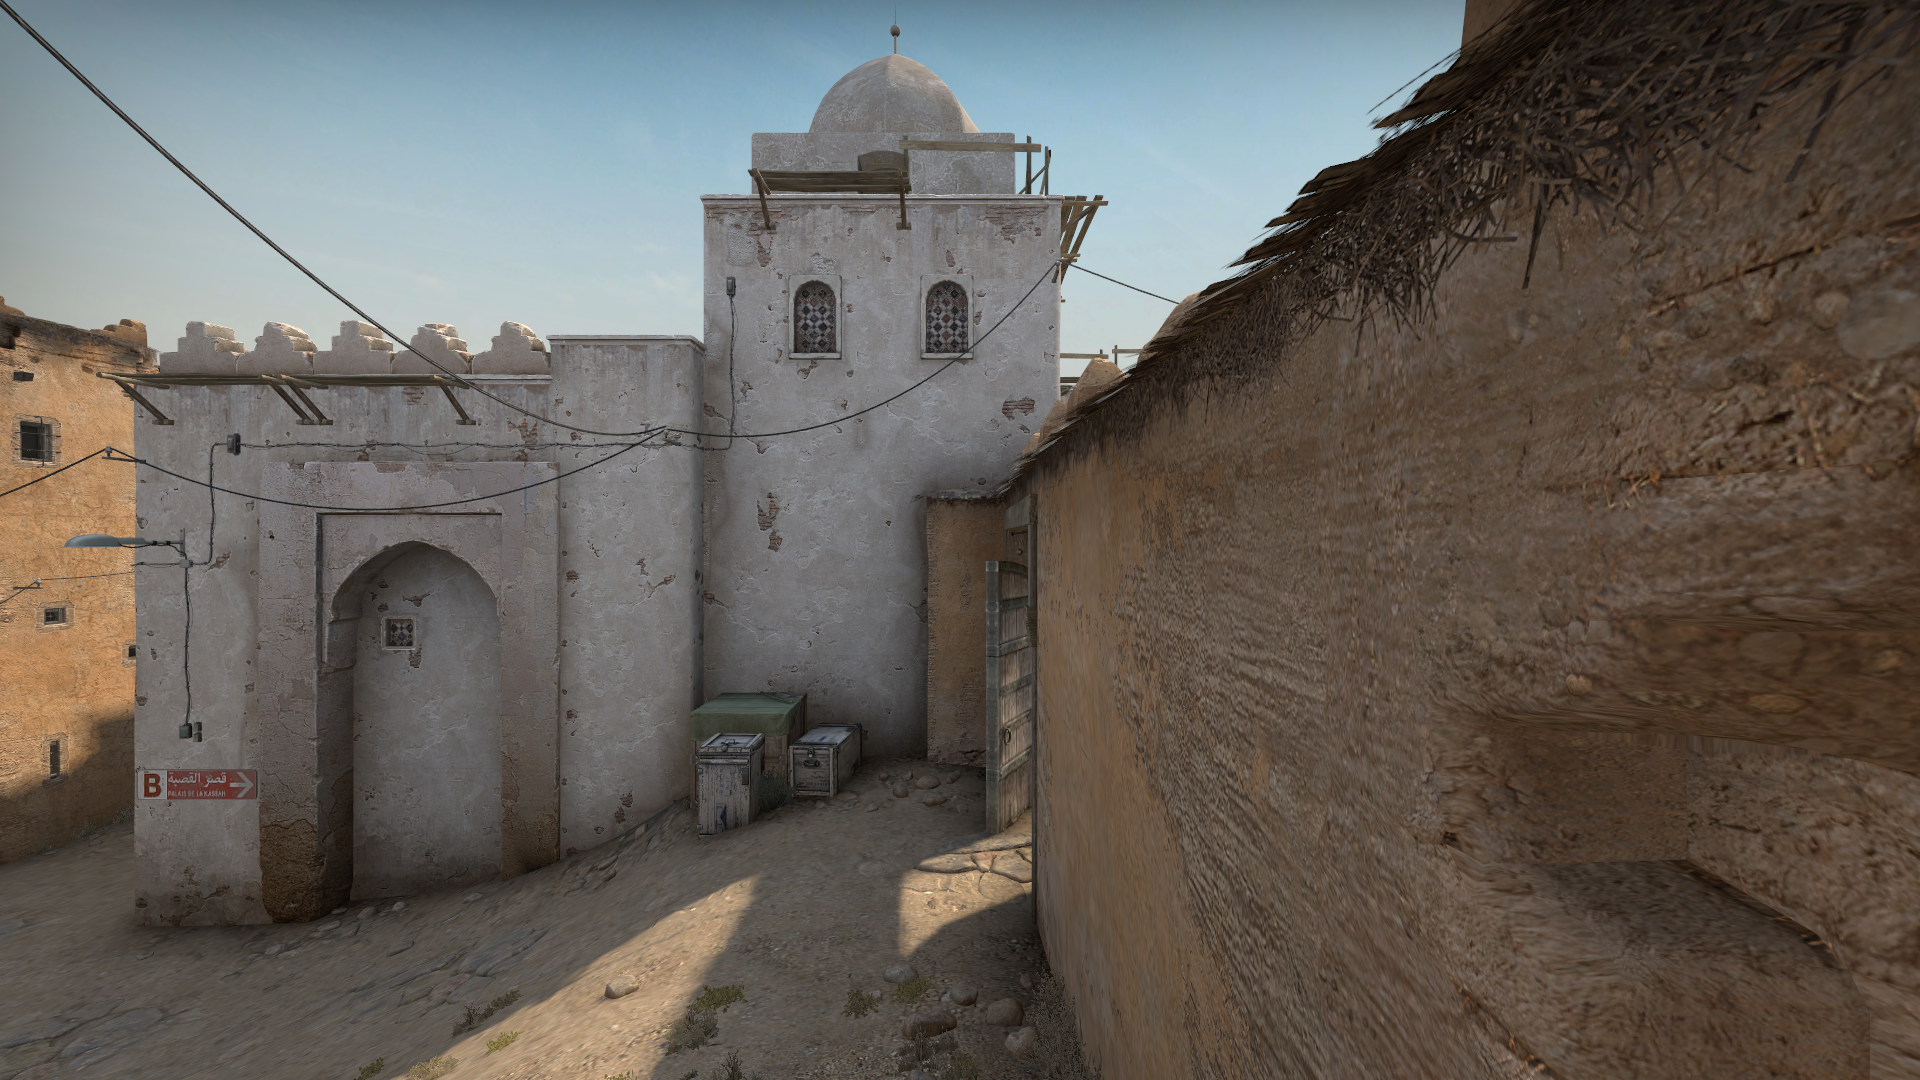
Map: de_dust2